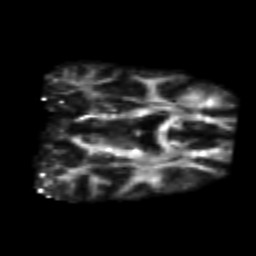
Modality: FA
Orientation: coronal
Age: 37
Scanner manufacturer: philips
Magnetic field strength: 3 T
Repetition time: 7.767 s
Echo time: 0.1224 s